Question: The quickest way to explain the problem is to show a screenshot. Here's what I'm getting whenever I try to set up a provisioning profile on Apple's developer site:

Note the "Error" under the "Status" column. This is currently happening whenever I try to create any sort of profile (development, distribution, ad-hoc), the certificate goes immediately from the "Pending" state to the "Error" state. Has anyone experienced a similar issue?
I'm confident that I'm configuring the profile correctly when I go to create it. Basically I'm following the same steps that have worked several times over in the past (it's pretty hard to do something invalid when setting up a profile), but for some reason it's giving me the screen shown above.
Any information on similar issues and how they were fixed would be much appreciated.
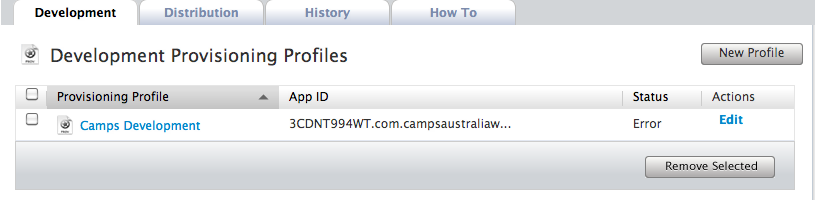
Answer: many people meet this problem since yesterday: <URL>